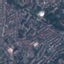
Land use / land cover class: Residential